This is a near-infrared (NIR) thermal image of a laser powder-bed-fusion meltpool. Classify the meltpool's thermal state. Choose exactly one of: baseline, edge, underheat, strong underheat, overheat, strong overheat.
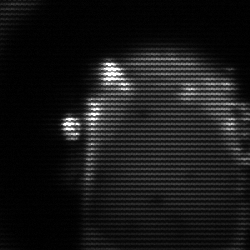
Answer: baseline